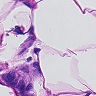
Metastatic tissue present: yes